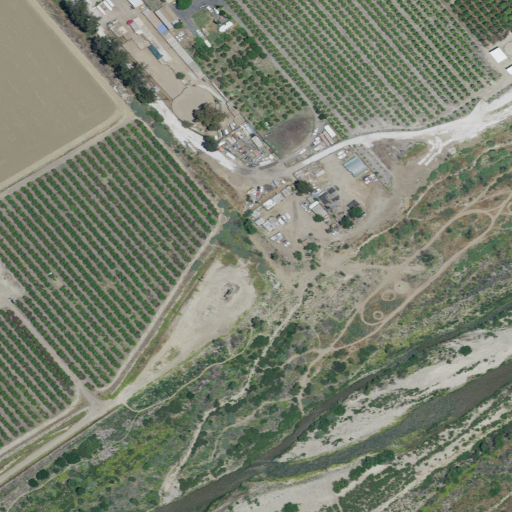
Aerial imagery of valley in California named Haines Barranca containing cultivated crops, herbaceous wetlands, open development, low intensity development, shrub, medium intensity development, and grassland